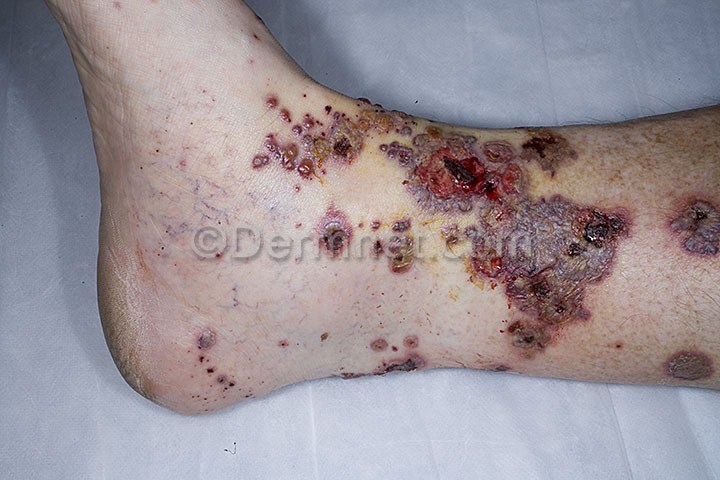
Disease: Vasculitis Photos